Field crop: maize
Growth stage: 2
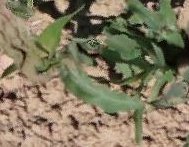
Species: maize